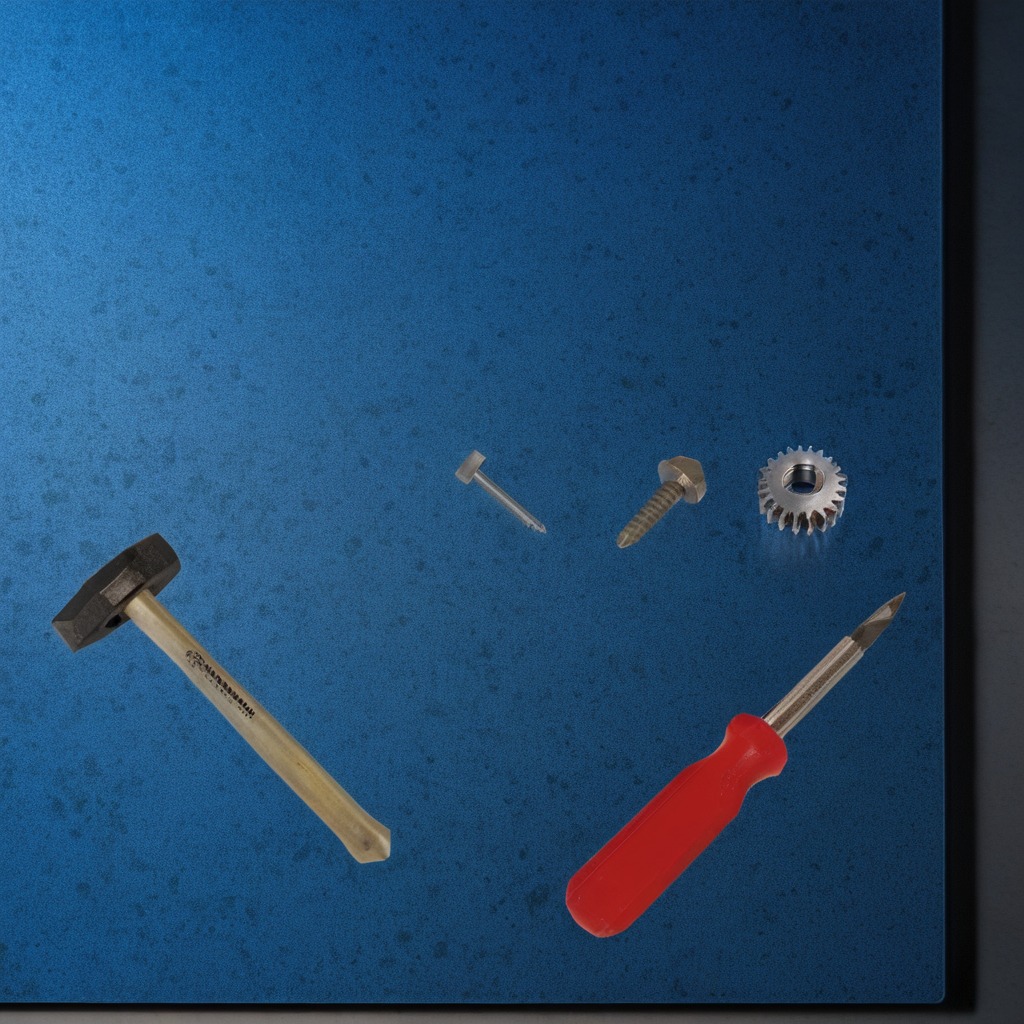
A steel gear with teeth, a metal machine screw, a hammer, an iron nail, and a screwdriver are lying on a clean granite tabletop inside a workshop under bright overhead lighting crisp shadows high clarity worn but beneath the mat.